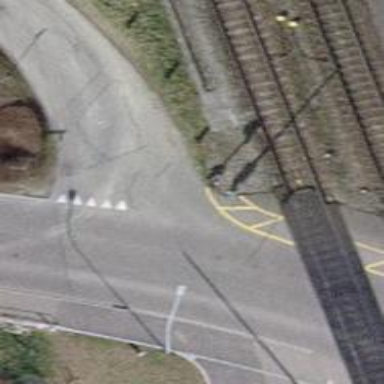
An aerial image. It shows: Road with "give way" sign.